Question: im have some trouble when use build remote, before it error im success build it remote, but when im build it again there some trouble
> error : app 625456 not found
this the screenshot

im need some solution for this
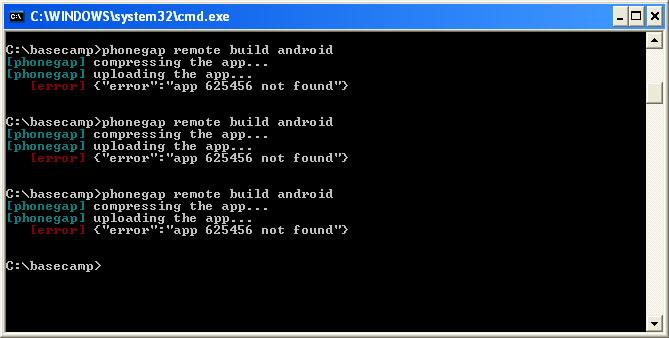
Answer: Sounds like this:
<URL>
Check out this post, and do the following.
Another thing is...
If you created your app 'phonegap create hello', and you then deleted that app, because you only can have 1 private app. Then you cant just rebuild.
You will have to create the project again with the 'phonegap create' command.